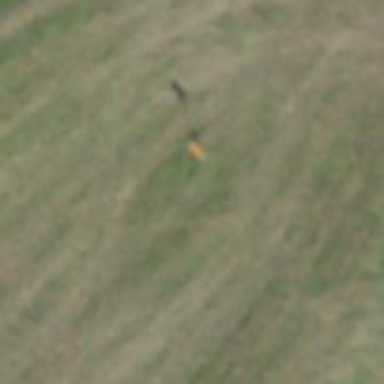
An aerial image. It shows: Pole with roofed pipeline marker.